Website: bh-photo
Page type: customer-info-address
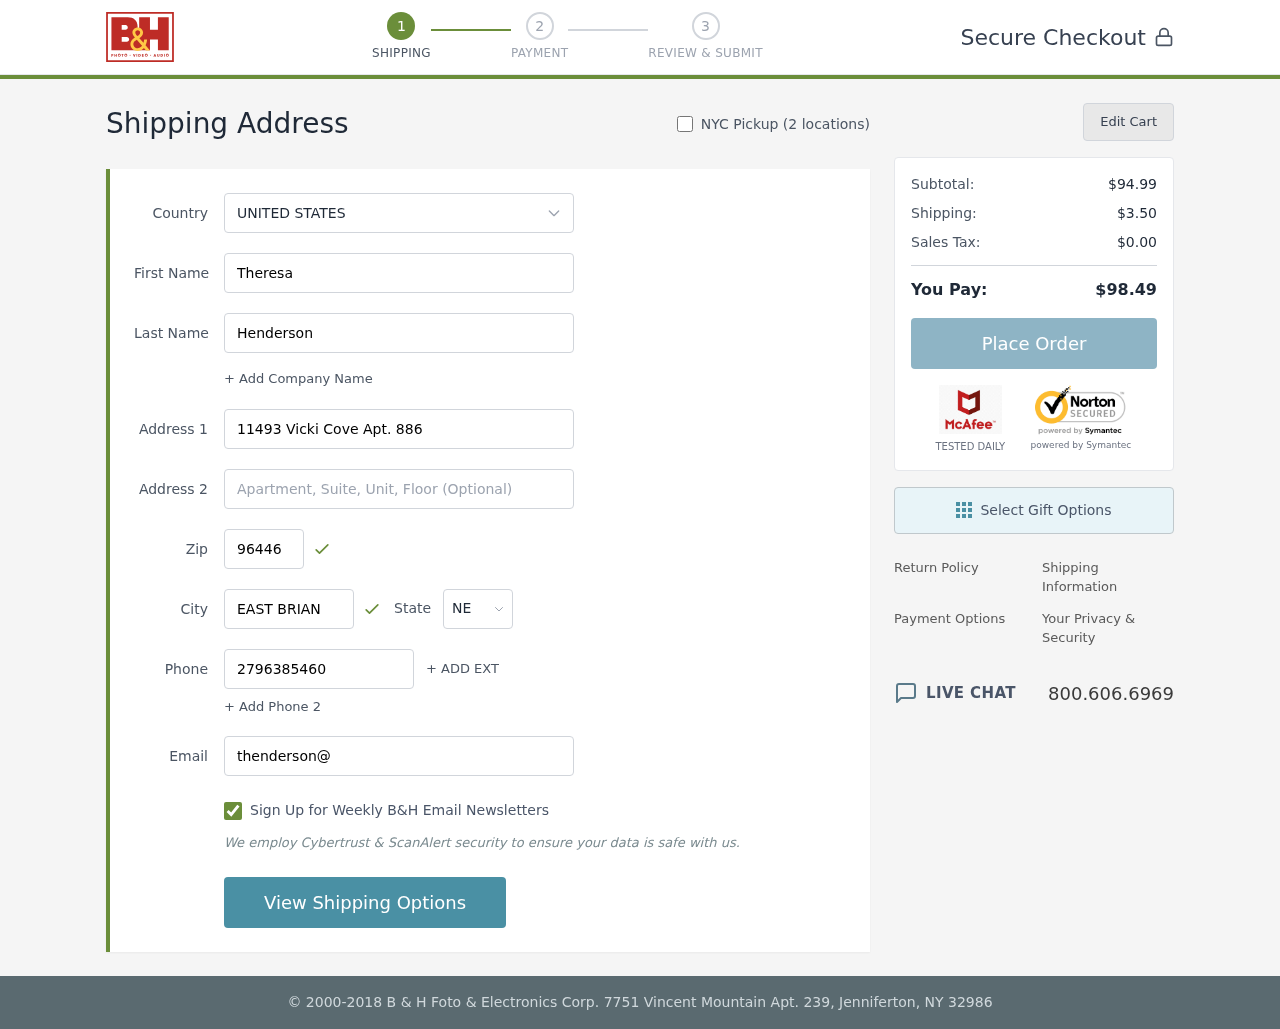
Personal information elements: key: PII_CITY
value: East Brian
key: PII_COUNTRY
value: United States
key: PII_EMAIL
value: thenderson@gmail.com
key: PII_FIRSTNAME
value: Theresa
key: PII_LASTNAME
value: Henderson
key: PII_PHONE
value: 2796385460
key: PII_POSTCODE
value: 96446
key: PII_STATE_ABBR
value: NE
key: PII_STREET
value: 11493 Vicki Cove Apt. 886
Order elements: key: ORDER_SUBTOTAL
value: $94.99
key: ORDER_SHIPPING_COST
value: $3.50
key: ORDER_TAX
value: $0.00
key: ORDER_TOTAL
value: $98.49